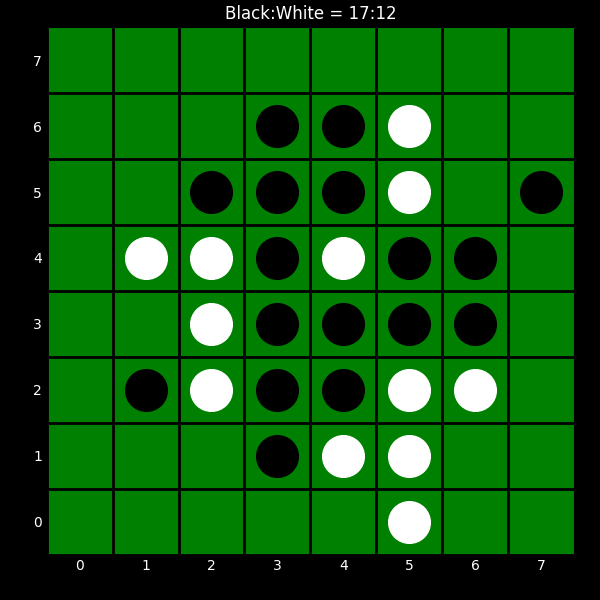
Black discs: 17
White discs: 12